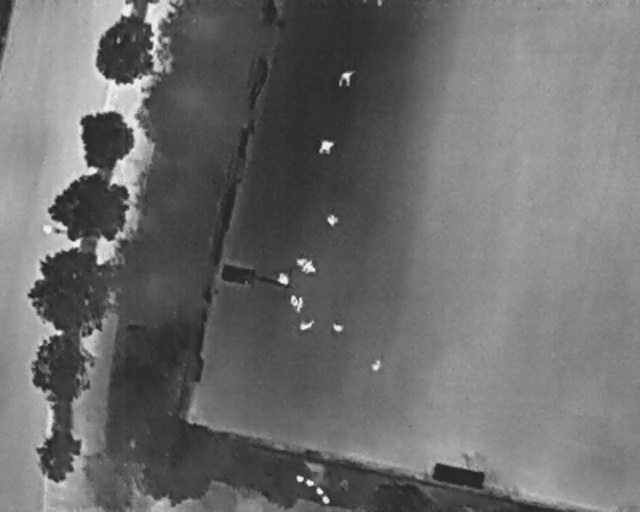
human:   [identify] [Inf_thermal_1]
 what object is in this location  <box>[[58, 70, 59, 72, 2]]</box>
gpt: <ref>1 small person at the bottom</ref>